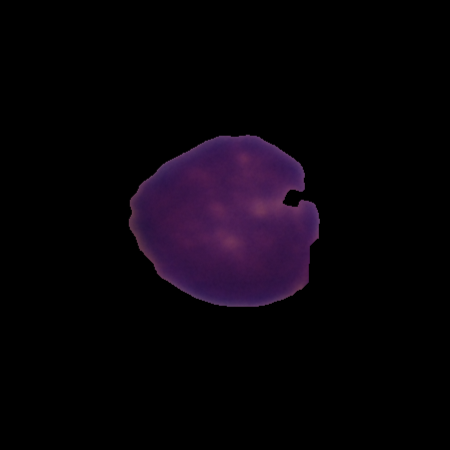
Label: healthy